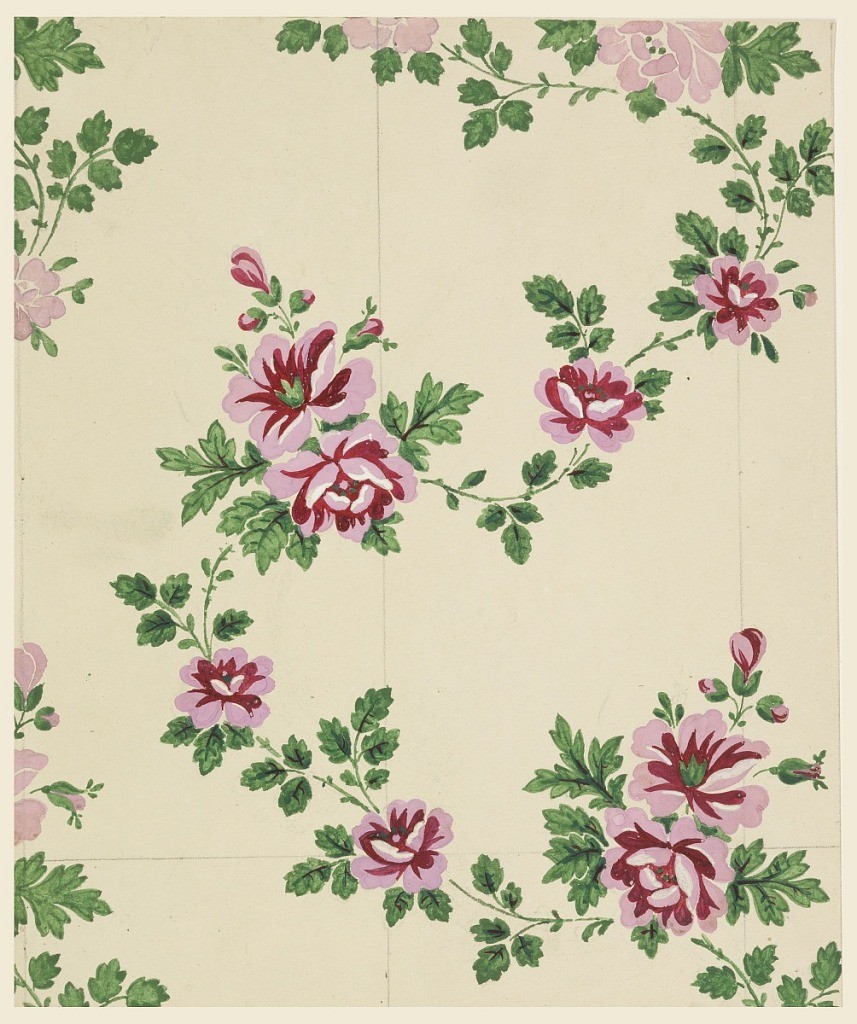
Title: Design for a woven fabric
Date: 1830–50
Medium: Graphite, brush and gouache on cream paper
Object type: Drawing
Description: Rising, broadly waved rose stem and two parts of another are shown.